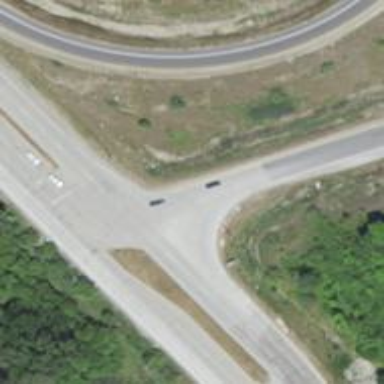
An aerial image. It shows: Secondary link road.